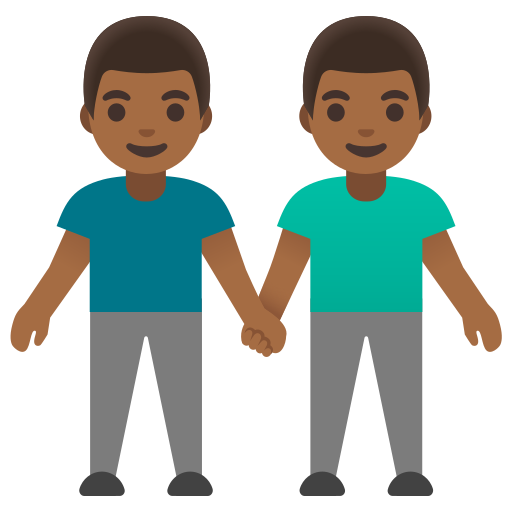
Emoji: 👬🏾